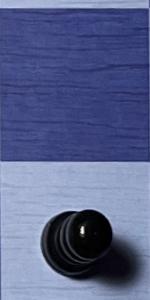
Label: Pawn_Black